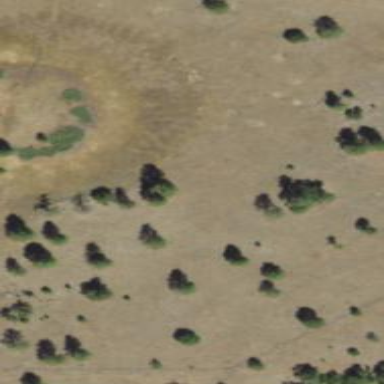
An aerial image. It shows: Woodland with evergreen needle-leaved trees.